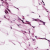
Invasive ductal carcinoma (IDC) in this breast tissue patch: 0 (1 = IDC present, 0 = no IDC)